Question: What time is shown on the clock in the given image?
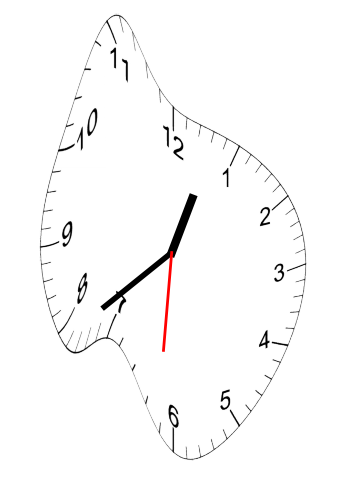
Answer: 12:38:31